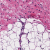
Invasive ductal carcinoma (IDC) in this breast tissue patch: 0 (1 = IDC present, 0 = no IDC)